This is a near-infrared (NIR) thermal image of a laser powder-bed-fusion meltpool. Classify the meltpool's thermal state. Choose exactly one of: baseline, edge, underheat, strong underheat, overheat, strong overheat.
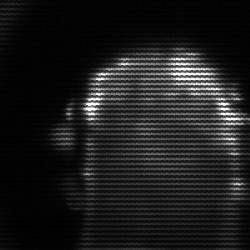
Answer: baseline